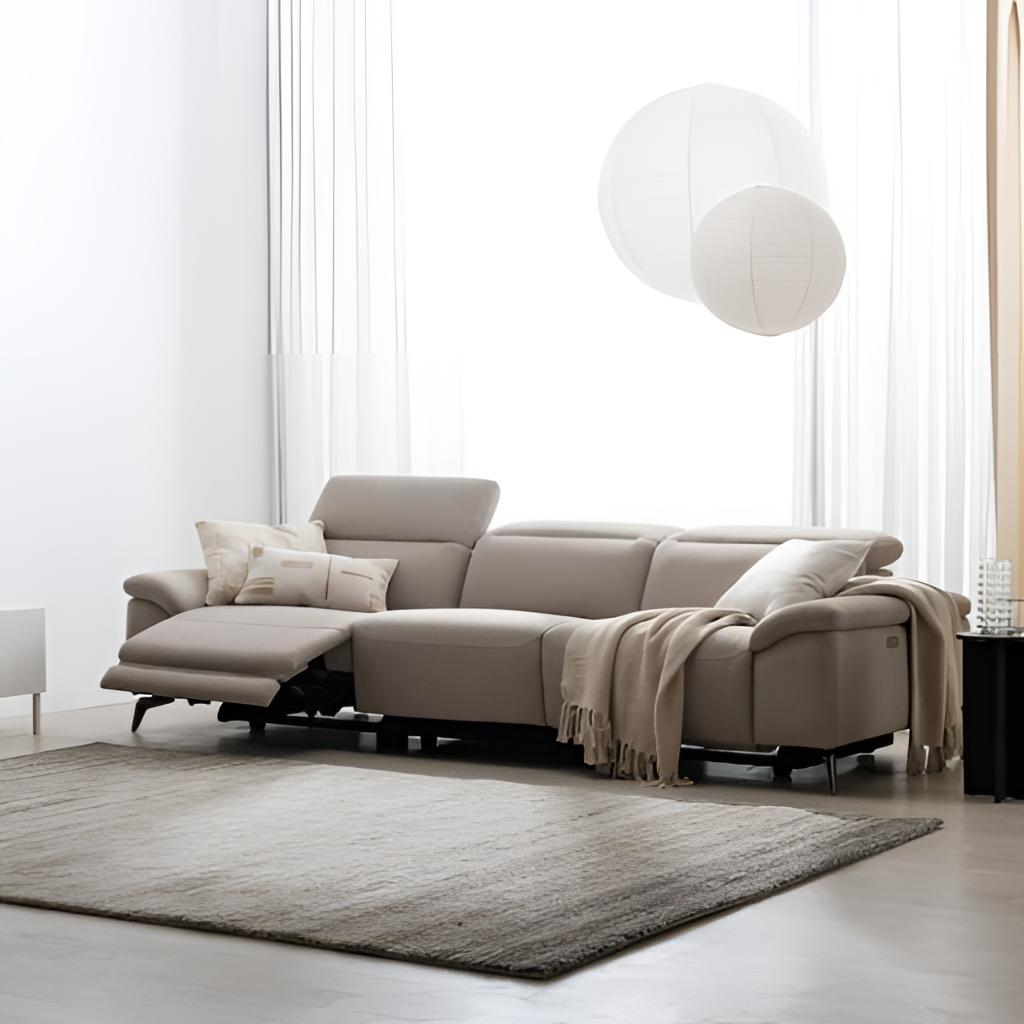
living room, beige leather sectional sofa, fabric wallpaper, with solid pattern, fabric flooring, with large square pattern, contemporary